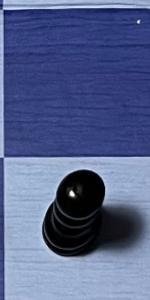
Label: Pawn_Black